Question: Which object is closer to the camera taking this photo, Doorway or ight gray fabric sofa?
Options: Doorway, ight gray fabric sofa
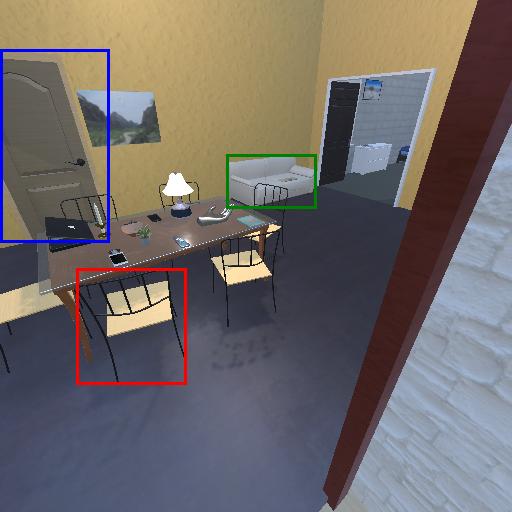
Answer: Doorway